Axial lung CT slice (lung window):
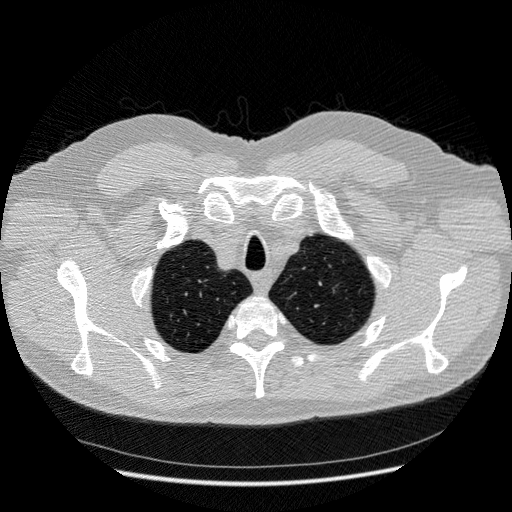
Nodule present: no